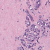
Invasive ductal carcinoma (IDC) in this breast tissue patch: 1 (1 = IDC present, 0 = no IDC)